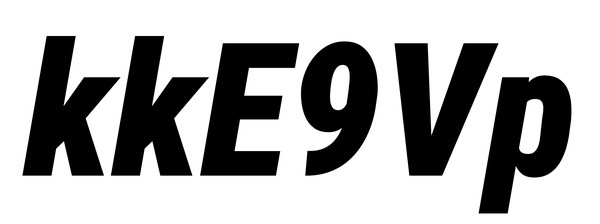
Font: Roboto-Italic_Condensed_Black_Italic